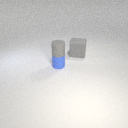
small gray rubber cylinder above small blue rubber cylinder